Question: I have two models:
'''
class Product(models.Model):
name = models.CharField(verbose_name="name", max_length=40)
cost = models.FloatField(verbose_name="price")
def __unicode__(self):
return self.name
class Shop(models.Model):
product = models.ManyToManyField(Product)
name = models.CharField(verbose_name="Nazwa", max_length=40)
budget = models.FloatField(verbose_name="kwota")
def __unicode__(self):
return self.name
'''
I created a form
code:
'''
class ShopForm(forms.ModelForm):
product = forms.ModelMultipleChoiceField(queryset = Product.objects.all(), widget=forms.CheckboxSelectMultiple(),required=True)
name = forms.CharField(max_length=15, label='Name')
budget = forms.FloatField()
class Meta:
model = Shop
fields = ('product','name', 'budget')
'''

It looks like on this picture, i don't know how can i show next to name of products their price? For example:
hehe - 12$
Now i have only name, i want get cost from model "Product", anybody know how can i do it?
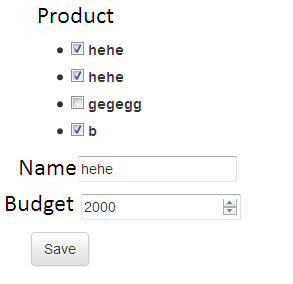
Answer: You can solve this in different ways:
- make changes in '__unicode__' method in your model'''
class Product(models.Model):
...
def __unicode__(self):
return u"{}({})".format(self.name, self.cost)
'''
- override init method in form'''
class ShopForm(forms.ModelForm):
def __init__(self, *args, **kwargs):
super(ShopForm, self).__init__(*args, **kwargs)
self.fields['product'].label_from_instance = lambda obj: u"%s | %s" % (obj.name, obj.cost)
'''
- create custom form field:'''
from django.forms.models import ModelMultipleChoiceField
class ProductModelChoiceField(ModelMultipleChoiceField):
def label_from_instance(self, obj):
return u"%s | %s" % (obj.name, obj.cost)
'''